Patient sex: M
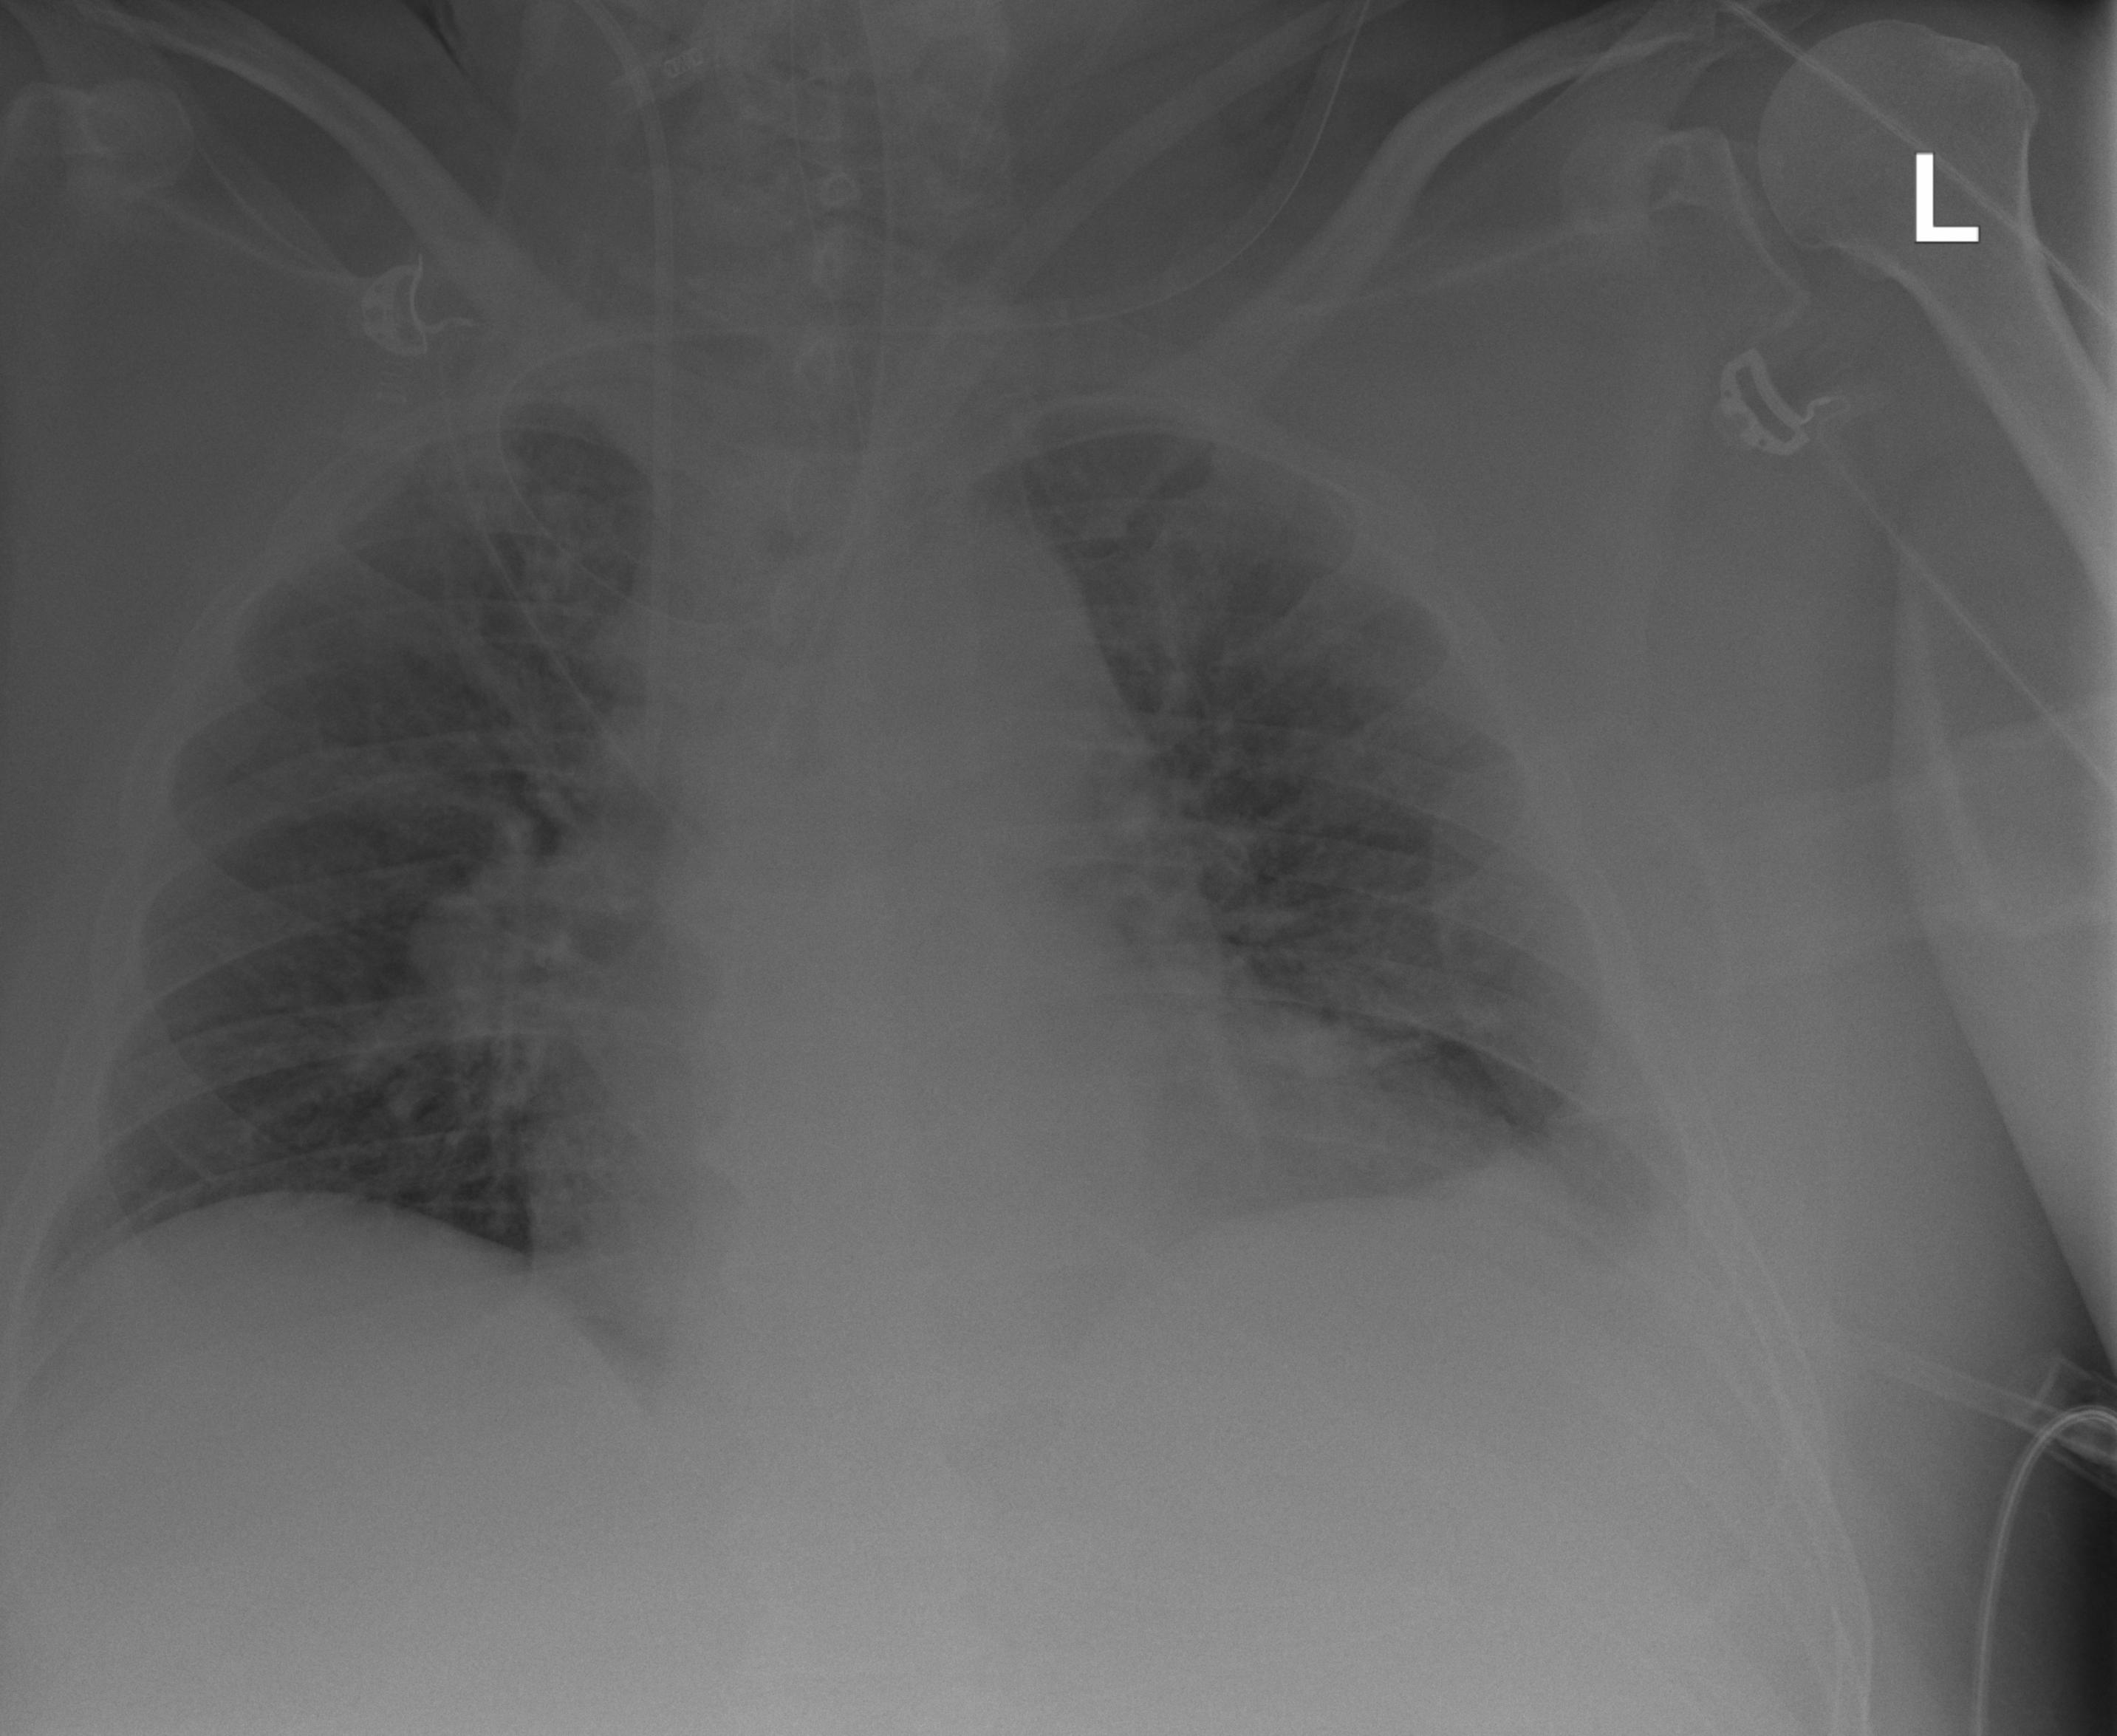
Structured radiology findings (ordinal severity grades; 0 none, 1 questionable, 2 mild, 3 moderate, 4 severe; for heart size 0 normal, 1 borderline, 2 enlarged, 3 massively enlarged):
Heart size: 2
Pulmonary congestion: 0
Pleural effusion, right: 0
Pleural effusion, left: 2
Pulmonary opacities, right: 0
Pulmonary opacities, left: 0
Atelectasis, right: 0
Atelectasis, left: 2